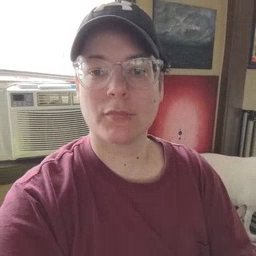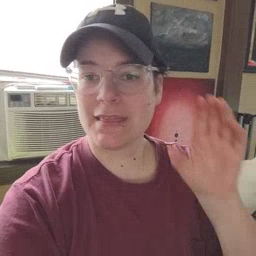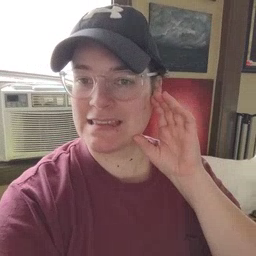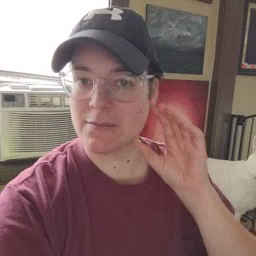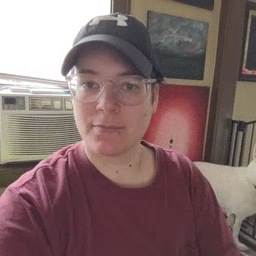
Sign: listen